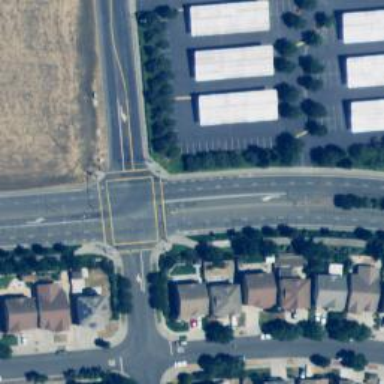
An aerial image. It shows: Crossing road.